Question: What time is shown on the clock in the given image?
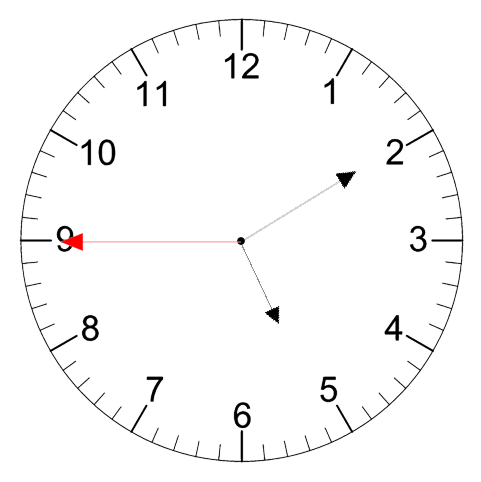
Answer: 05:09:45